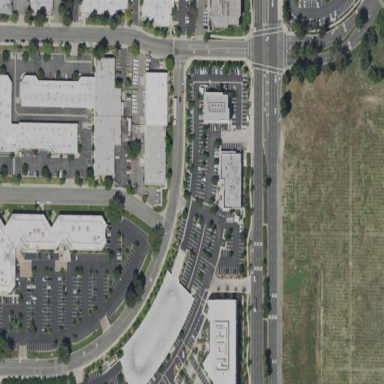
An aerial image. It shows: Commercial area.